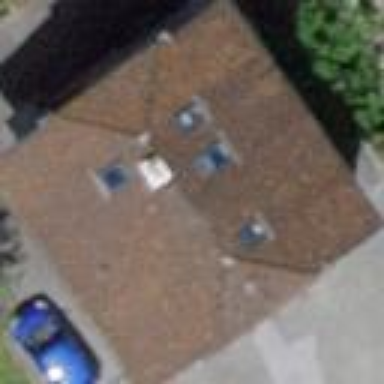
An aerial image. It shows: Half-hipped roof on apartment building.